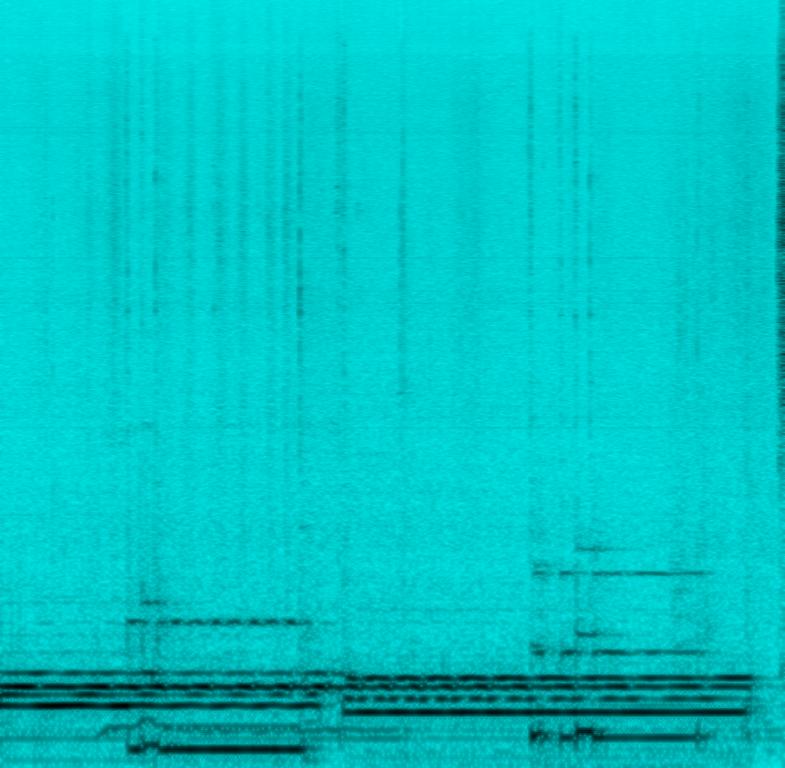
The song is an instrumental. The song is slow tempo with an organist playing a tune on a church organ and sounds of switches being turned on and off. The song is emotional and sounds devotional in nature. The audio quality is poor with ambient room sounds.